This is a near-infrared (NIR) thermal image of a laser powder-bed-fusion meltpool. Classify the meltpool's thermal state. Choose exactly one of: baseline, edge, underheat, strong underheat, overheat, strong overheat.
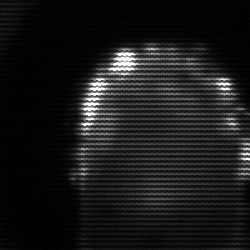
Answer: baseline